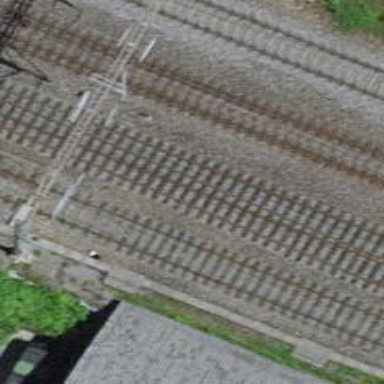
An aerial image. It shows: Single railway track with electrification through contact line.